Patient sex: F
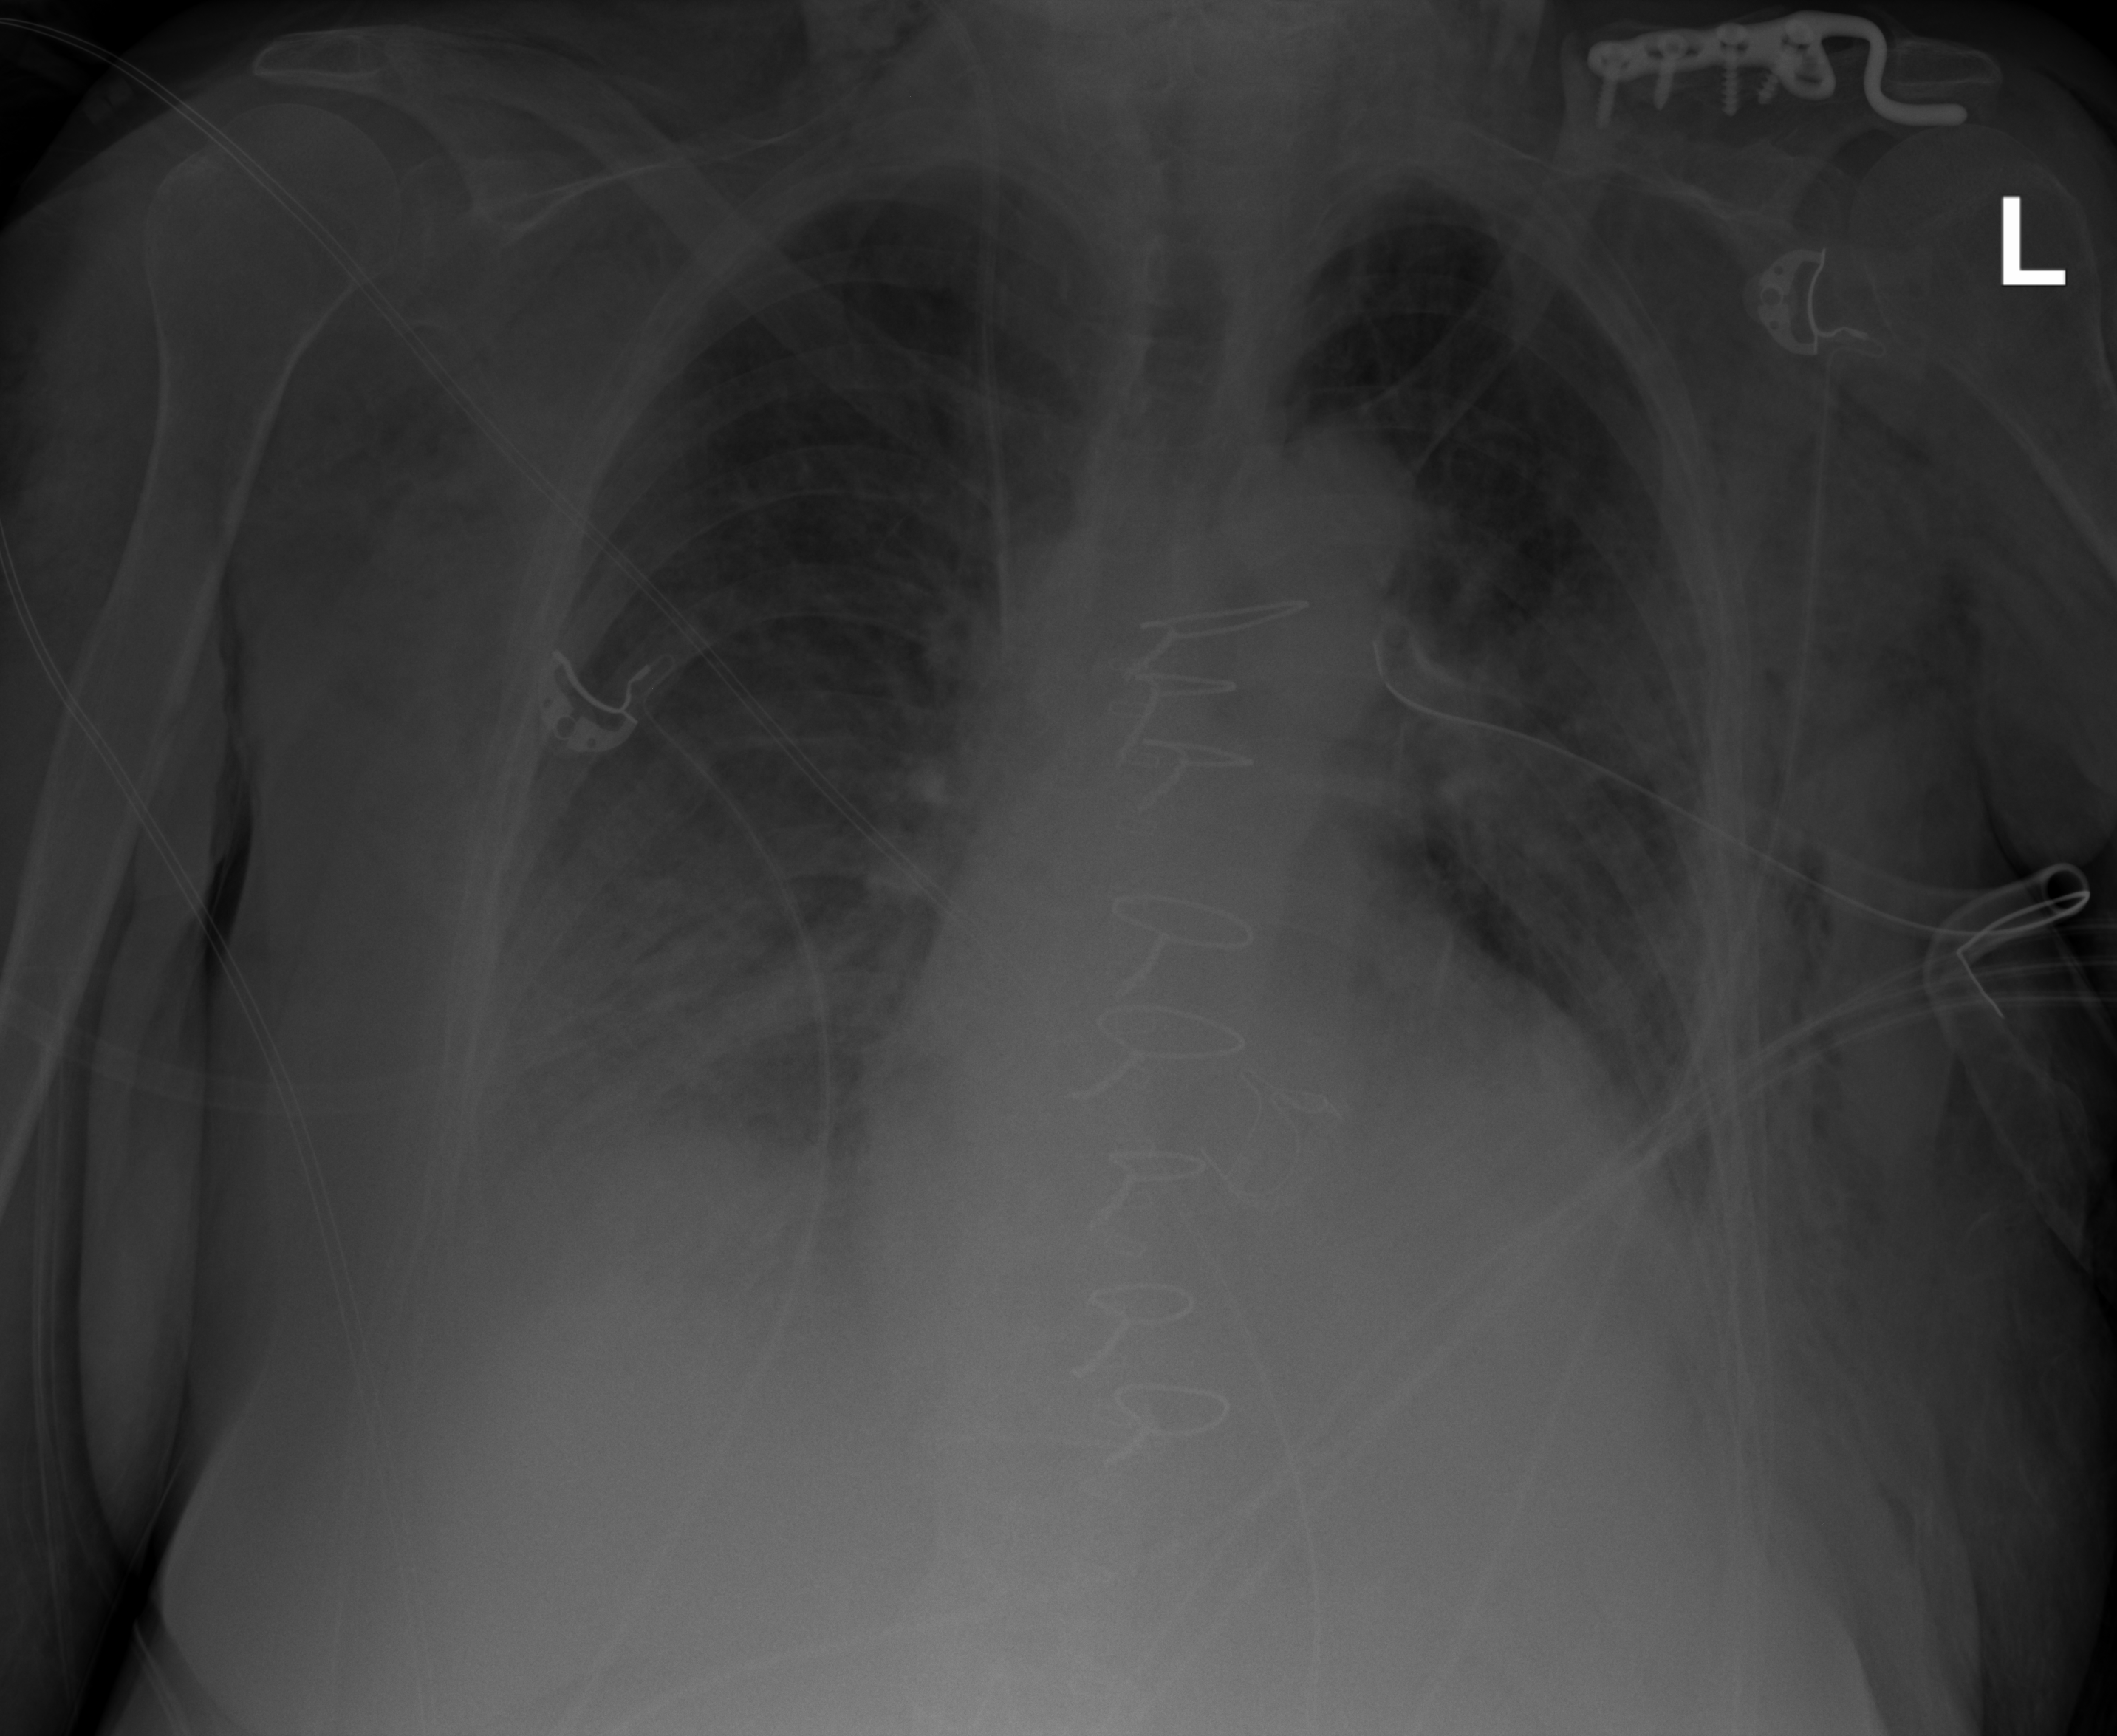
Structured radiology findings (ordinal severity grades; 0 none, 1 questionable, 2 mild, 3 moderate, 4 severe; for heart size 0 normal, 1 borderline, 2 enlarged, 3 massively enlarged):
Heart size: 0
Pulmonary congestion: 0
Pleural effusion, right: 2
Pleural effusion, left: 1
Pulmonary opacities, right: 2
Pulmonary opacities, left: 0
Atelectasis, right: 2
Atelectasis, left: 2